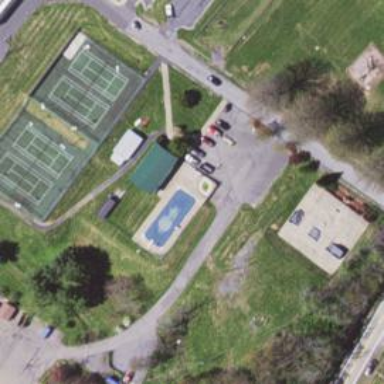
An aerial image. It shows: Sports centre dedicated to tennis.